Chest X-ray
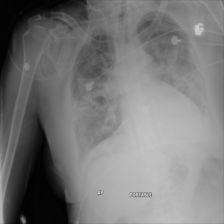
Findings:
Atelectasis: positive
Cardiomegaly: negative
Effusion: negative
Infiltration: negative
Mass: negative
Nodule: negative
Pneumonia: negative
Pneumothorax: negative
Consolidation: negative
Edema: negative
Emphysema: negative
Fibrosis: negative
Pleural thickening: negative
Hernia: negative